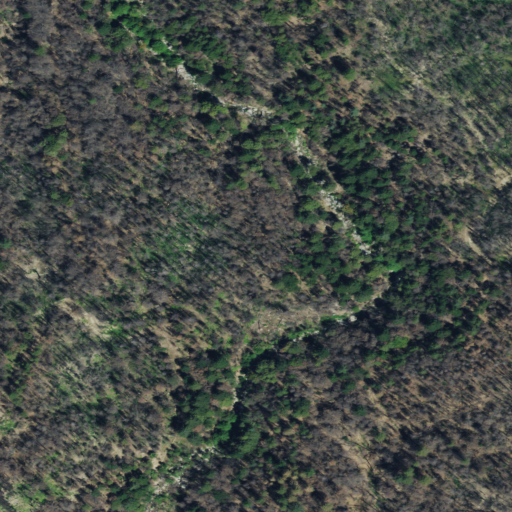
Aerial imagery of valley in California named Rich Gulch containing shrub, grassland, and open development